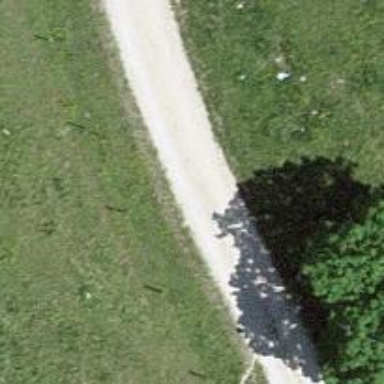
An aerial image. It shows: Gravel service road with grade3 tracktype.